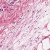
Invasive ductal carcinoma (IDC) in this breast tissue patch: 0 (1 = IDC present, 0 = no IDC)